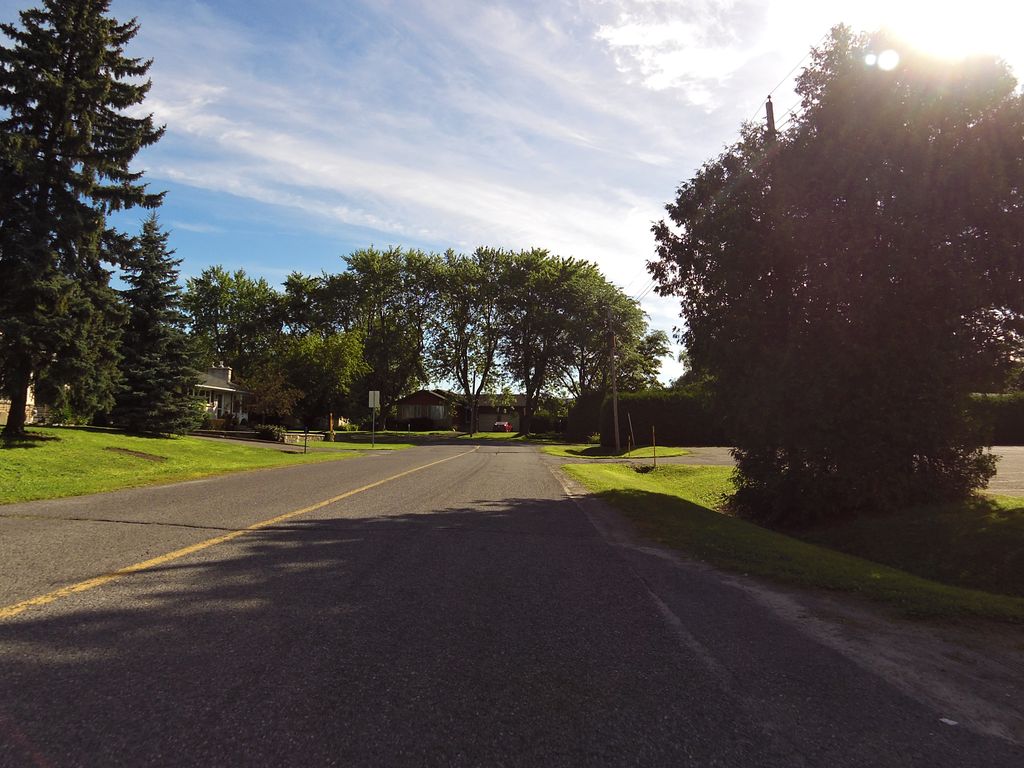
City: ottawa-gatineau